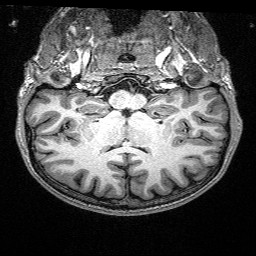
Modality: T1w
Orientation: sagittal
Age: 24
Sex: male
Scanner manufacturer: siemens
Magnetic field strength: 3 T
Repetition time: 2.4 s
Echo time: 0.03 s